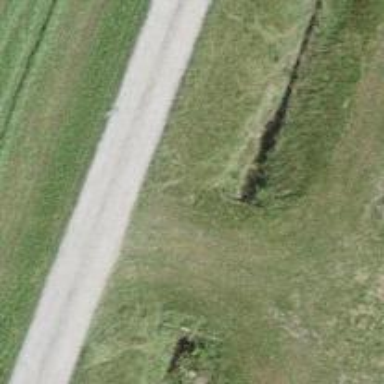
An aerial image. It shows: Culvert tunnel.